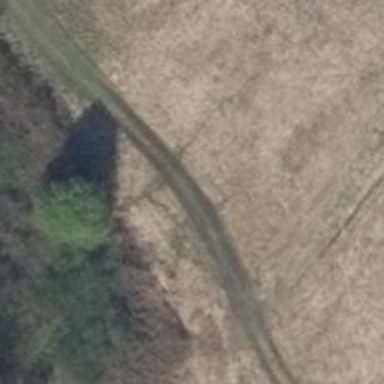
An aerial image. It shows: Grassy track with grade 5 track type.